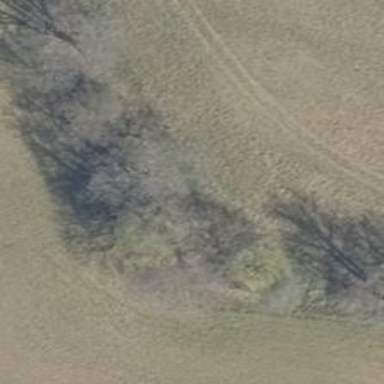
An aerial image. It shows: Row of deciduous trees.